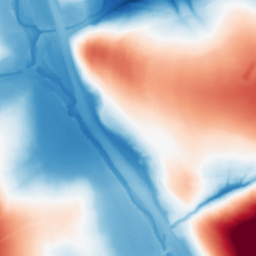
Category: morphological
Decomposition family: tophat_combined
Decomposition parameters: size: 100
Upsampling method: linear_exact
Upsampling parameters: scale: 2
Upsampling scale: 2